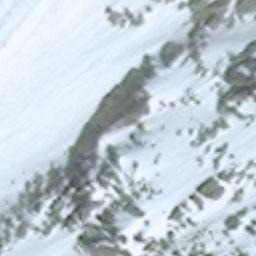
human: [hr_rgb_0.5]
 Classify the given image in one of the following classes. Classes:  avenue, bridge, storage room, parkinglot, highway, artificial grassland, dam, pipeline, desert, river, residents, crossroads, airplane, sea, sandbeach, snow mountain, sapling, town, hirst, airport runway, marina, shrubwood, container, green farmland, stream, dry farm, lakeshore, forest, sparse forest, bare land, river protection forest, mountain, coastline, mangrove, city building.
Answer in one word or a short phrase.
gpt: snow mountain